Aerial crown-view tile of a tropical tree (Barro Colorado Island, Panama), acquired 20240813:
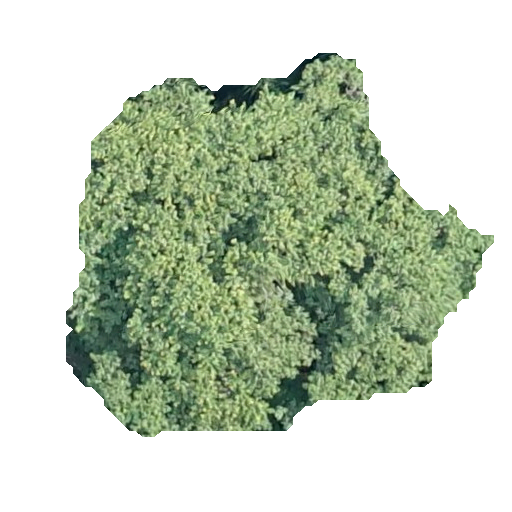
Species: Luehea seemannii
GBIF accepted scientific name: Luehea seemannii
Crown area: 170.905 m²